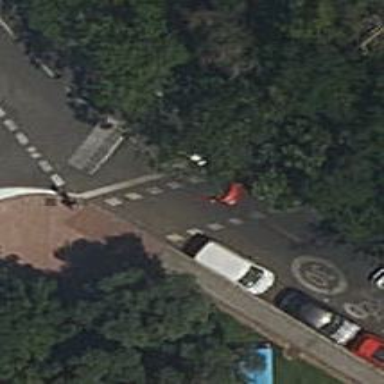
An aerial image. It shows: Asphalt footway with crossing controlled by traffic signals.